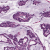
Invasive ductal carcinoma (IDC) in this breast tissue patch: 1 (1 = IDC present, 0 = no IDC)